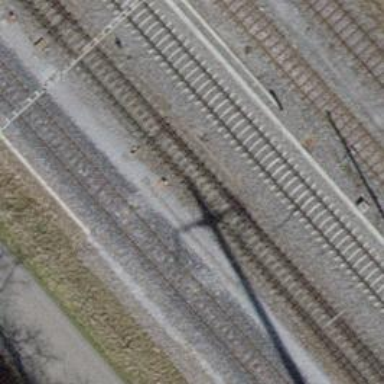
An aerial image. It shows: Single railway track with electrification through contact line.